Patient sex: F
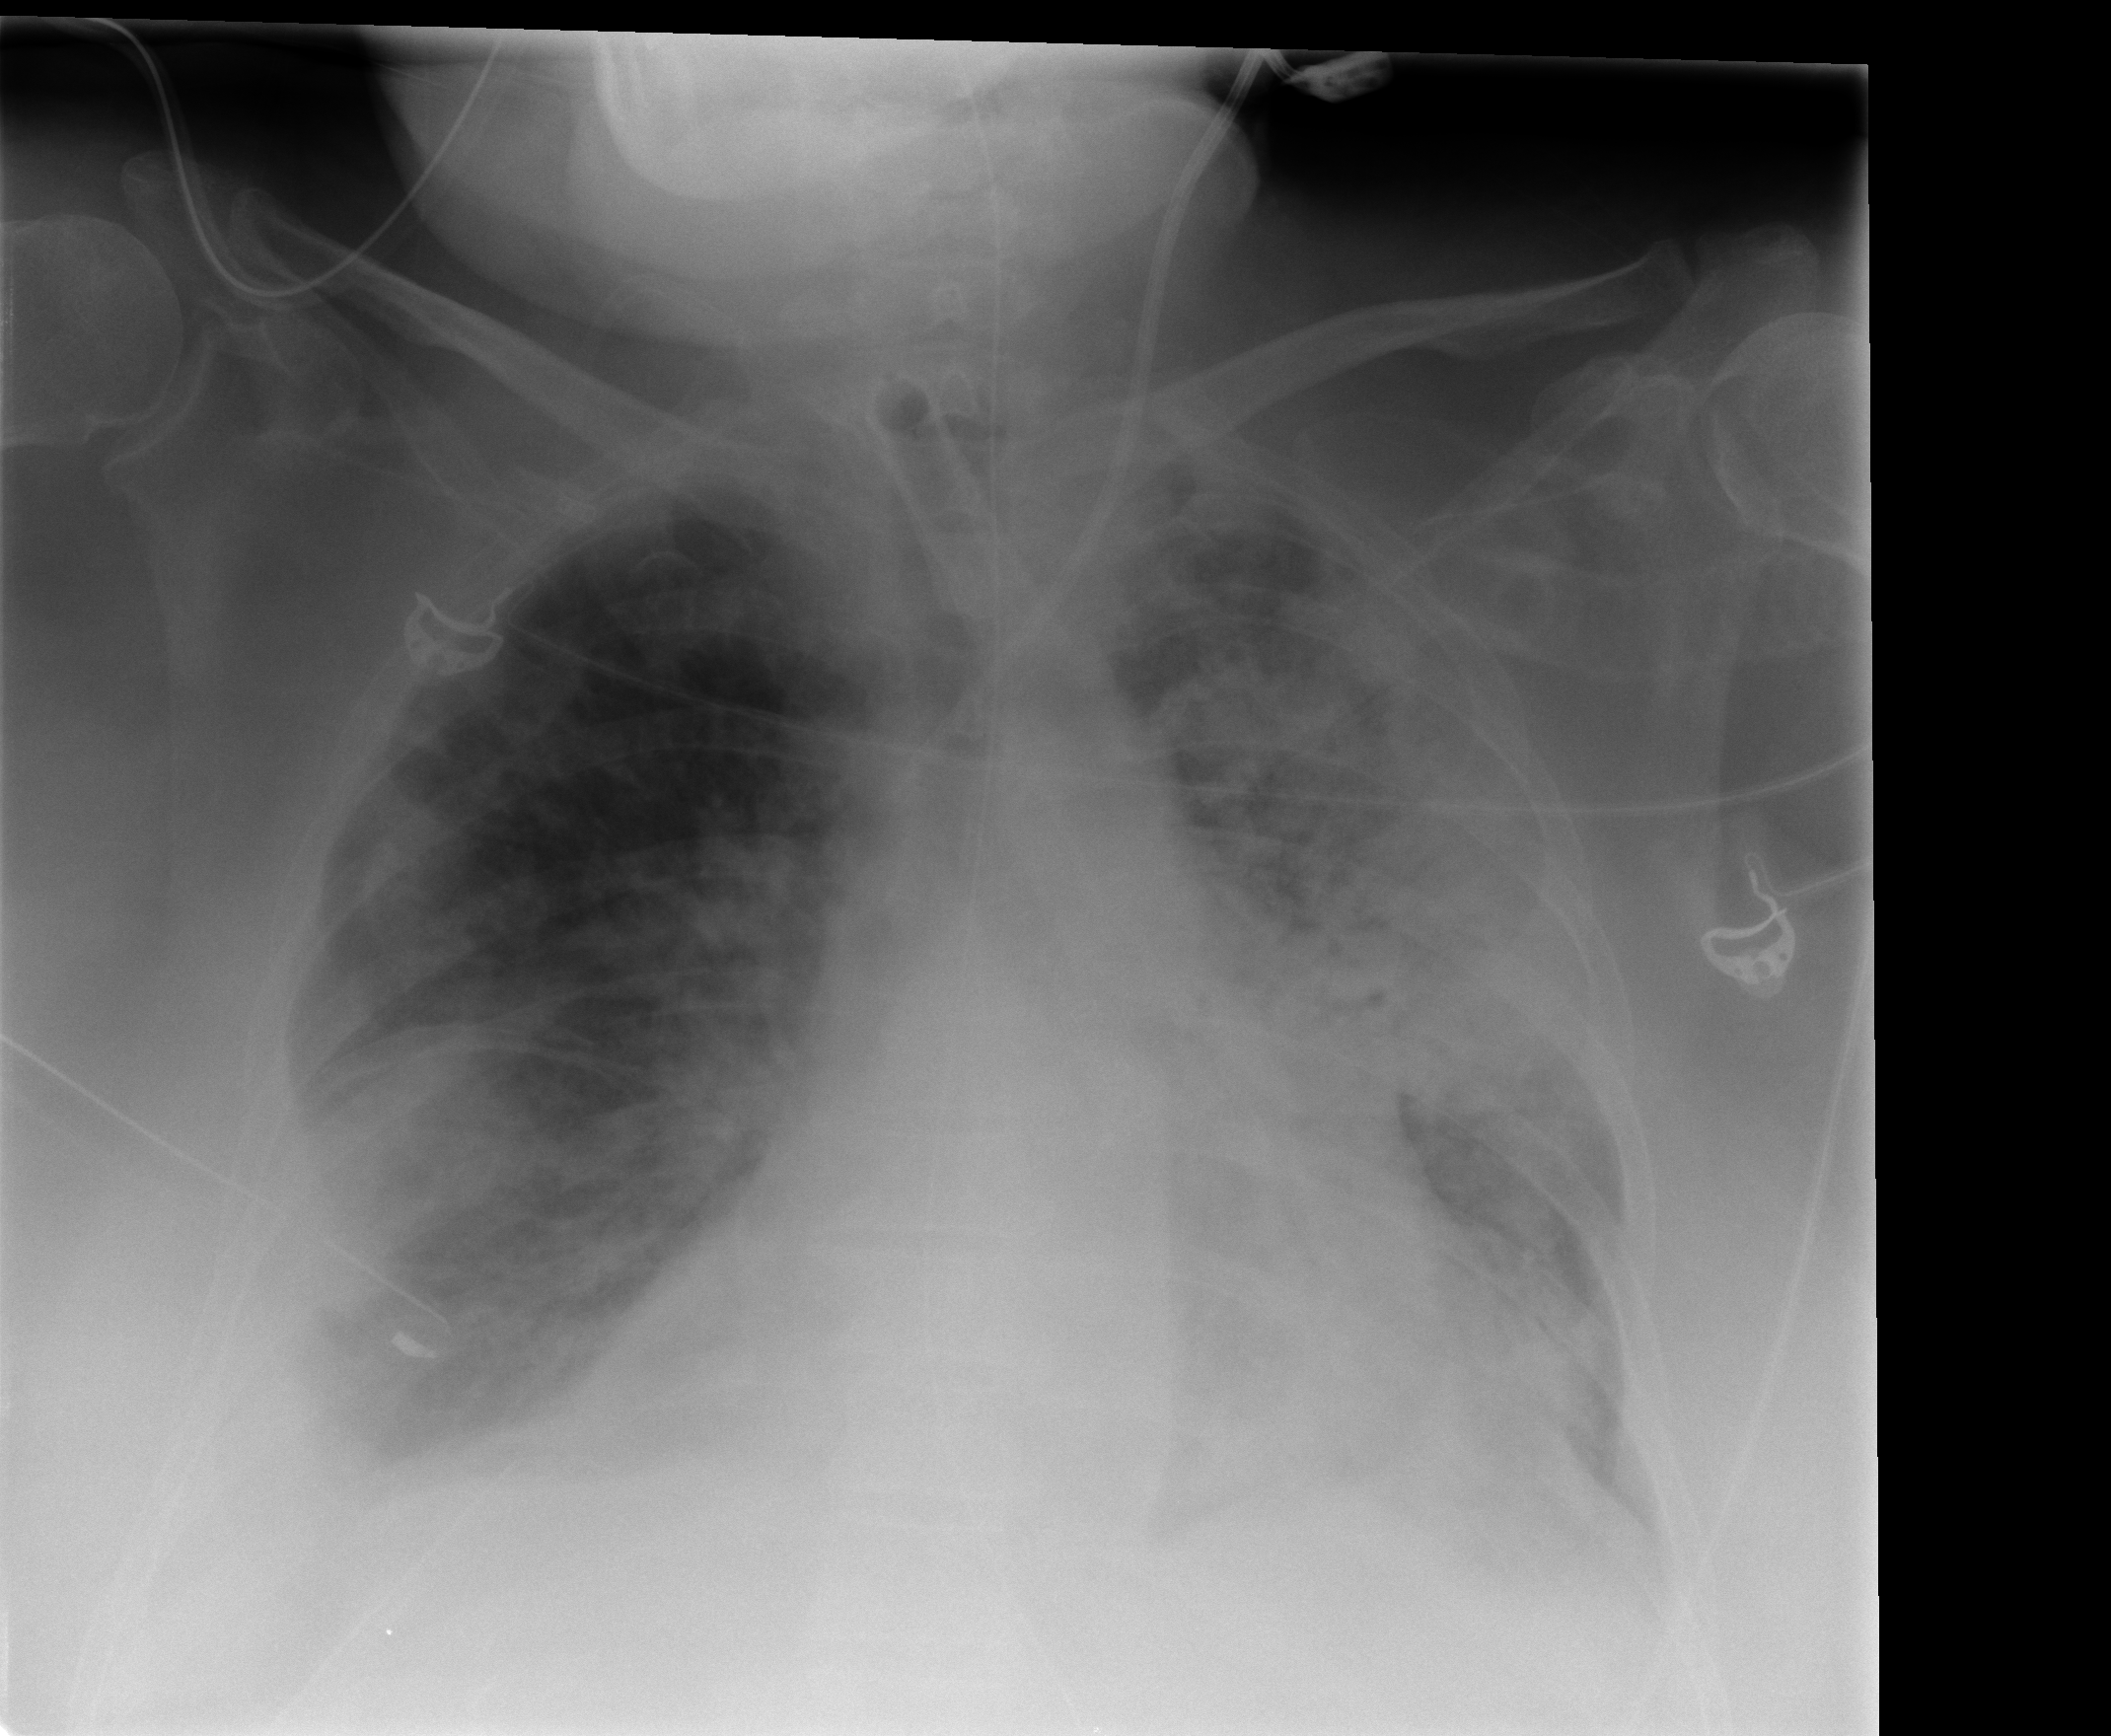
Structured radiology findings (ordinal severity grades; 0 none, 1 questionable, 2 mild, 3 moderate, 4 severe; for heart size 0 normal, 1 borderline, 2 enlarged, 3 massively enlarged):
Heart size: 2
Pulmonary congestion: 2
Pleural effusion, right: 2
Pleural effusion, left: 2
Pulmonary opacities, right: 2
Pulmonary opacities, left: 3
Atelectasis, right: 2
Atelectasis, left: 3